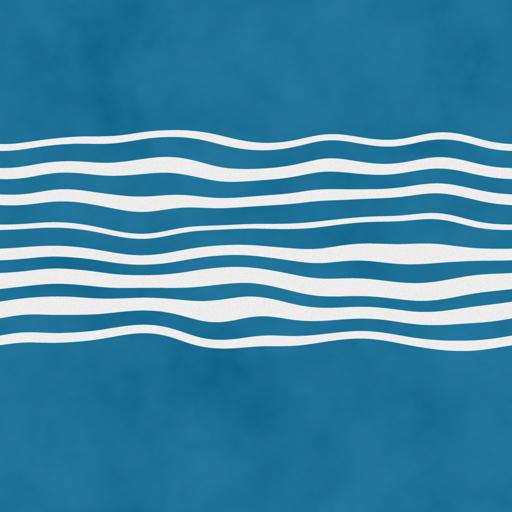
Tags: christmas tree ornament